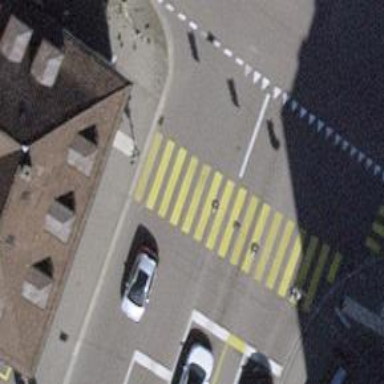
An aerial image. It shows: Road crossing with traffic signals.